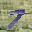
Label: 7